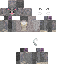
A female animal skin with medium skin, wearing brown long hair dressed in a blue robe top and brown pants, featuring a closed mouth.